Field crop: maize
Growth stage: 2
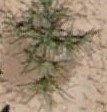
Species: salsola